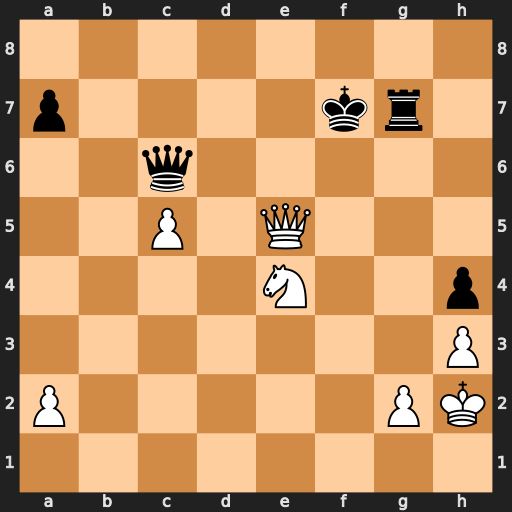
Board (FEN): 8/p4kr1/2q5/2P1Q3/4N2p/7P/P5PK/8
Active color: w
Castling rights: -
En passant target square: -
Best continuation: Ng5+ Rxg5 Qxg5